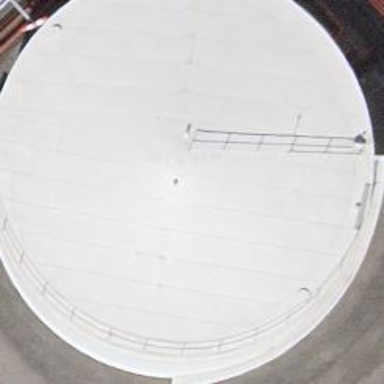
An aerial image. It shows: Industrial building with storage tank.